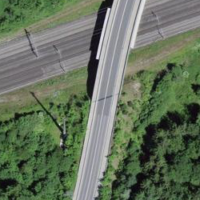
EUNIS habitat code: 55
Species observed at this site:
Angelica sylvestris